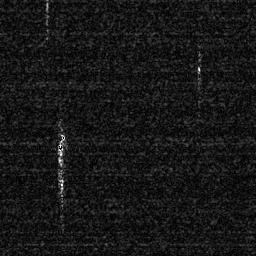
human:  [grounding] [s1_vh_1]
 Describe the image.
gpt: In the satellite image, there is  <ref>1 small ship </ref> <box>[[20, 51, 25, 65, 0]]</box> located at left.